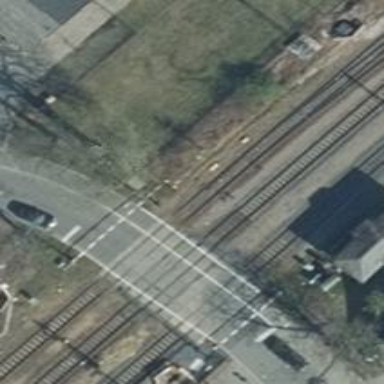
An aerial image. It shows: Crossing for the railway.